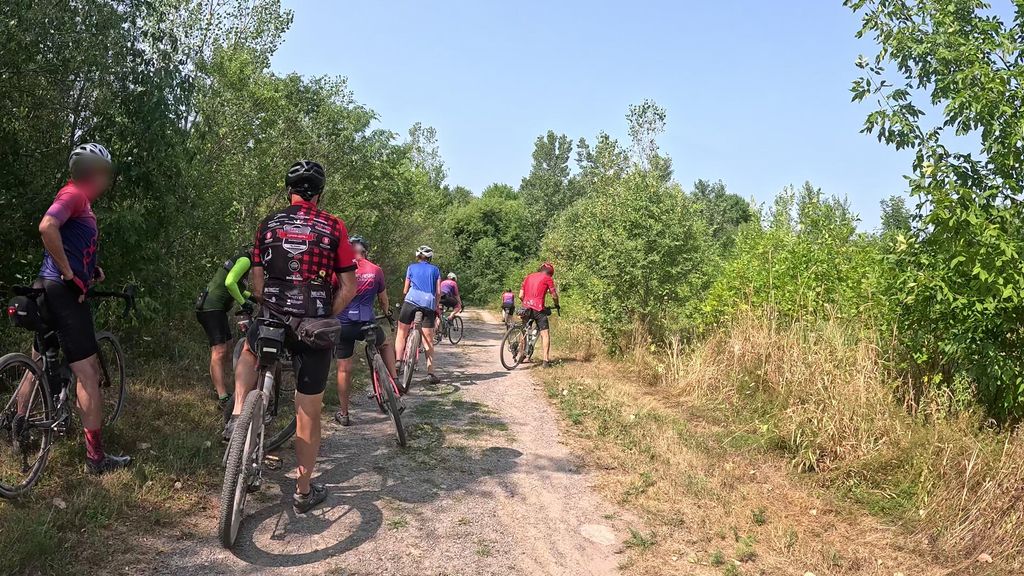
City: ottawa-gatineau